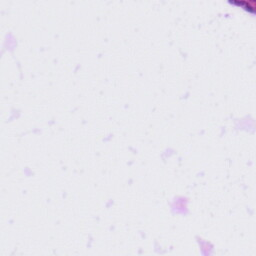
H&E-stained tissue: Tonsil